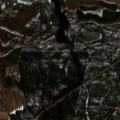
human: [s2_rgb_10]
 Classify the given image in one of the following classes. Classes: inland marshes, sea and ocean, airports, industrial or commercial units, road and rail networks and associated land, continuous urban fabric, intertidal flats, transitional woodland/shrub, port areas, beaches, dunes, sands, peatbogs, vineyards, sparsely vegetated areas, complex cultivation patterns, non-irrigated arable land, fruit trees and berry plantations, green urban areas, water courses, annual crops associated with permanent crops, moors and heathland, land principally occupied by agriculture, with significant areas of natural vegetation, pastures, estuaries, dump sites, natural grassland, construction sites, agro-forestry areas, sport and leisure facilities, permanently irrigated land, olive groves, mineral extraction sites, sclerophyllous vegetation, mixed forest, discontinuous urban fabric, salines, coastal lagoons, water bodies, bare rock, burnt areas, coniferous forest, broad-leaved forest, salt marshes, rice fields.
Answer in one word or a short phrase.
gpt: coniferous forest, mixed forest, transitional woodland/shrub